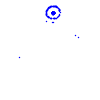
Particle: proton